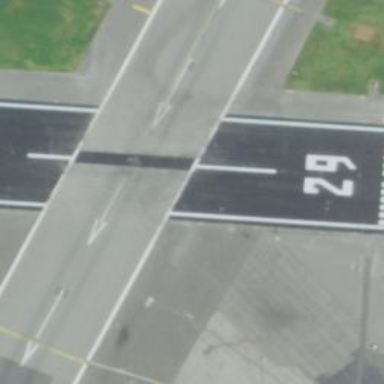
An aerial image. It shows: Asphalt runway with displaced threshold at the airport.